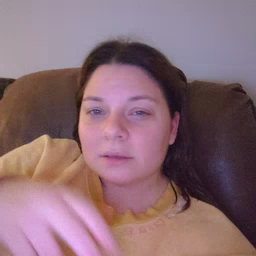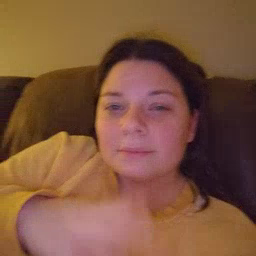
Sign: bye